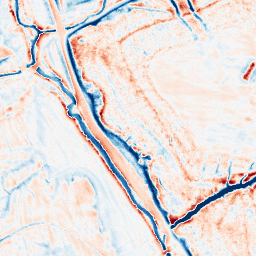
Category: edge_preserving
Decomposition family: guided
Decomposition parameters: radius: 4
eps: 0.01
Upsampling method: regularized
Upsampling parameters: scale: 4
lambda_reg: 0.01
Upsampling scale: 4